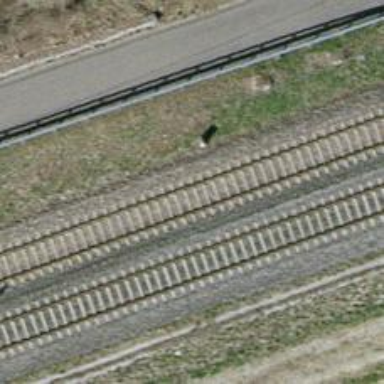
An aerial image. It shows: Railway milestone.